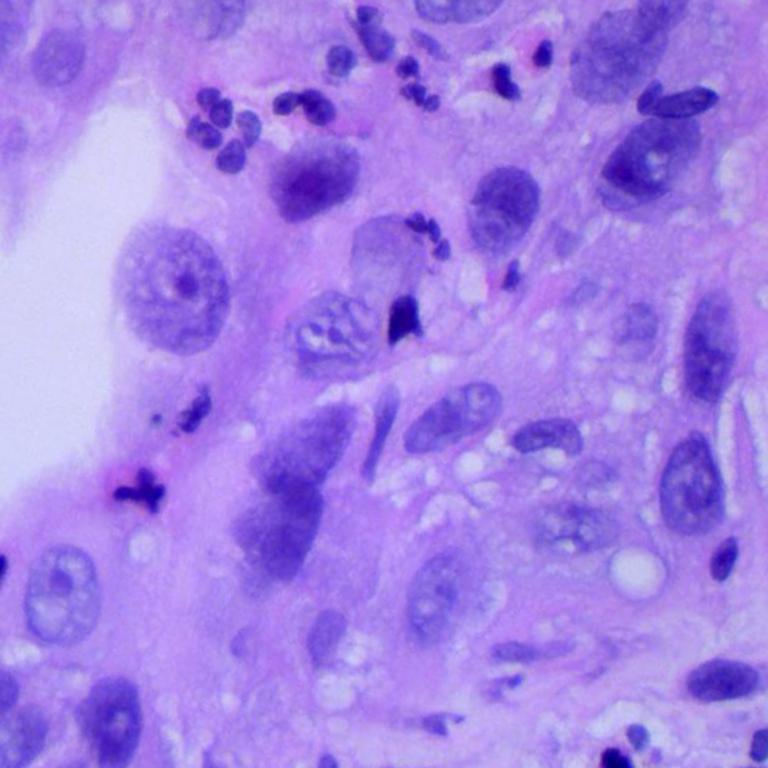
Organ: lung
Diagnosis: squamous carcinomas